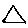
Label: triangle